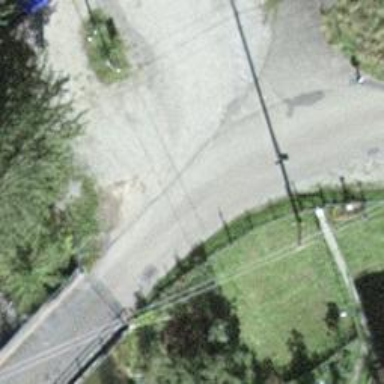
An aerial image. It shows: Paved unclassified road with bridge.